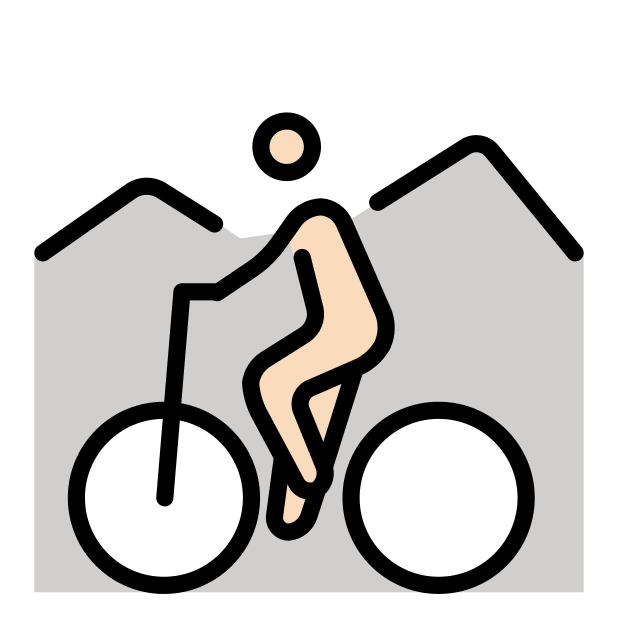
person mountain biking: light skin tone